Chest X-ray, PA view. Patient: 26 years old, sex M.
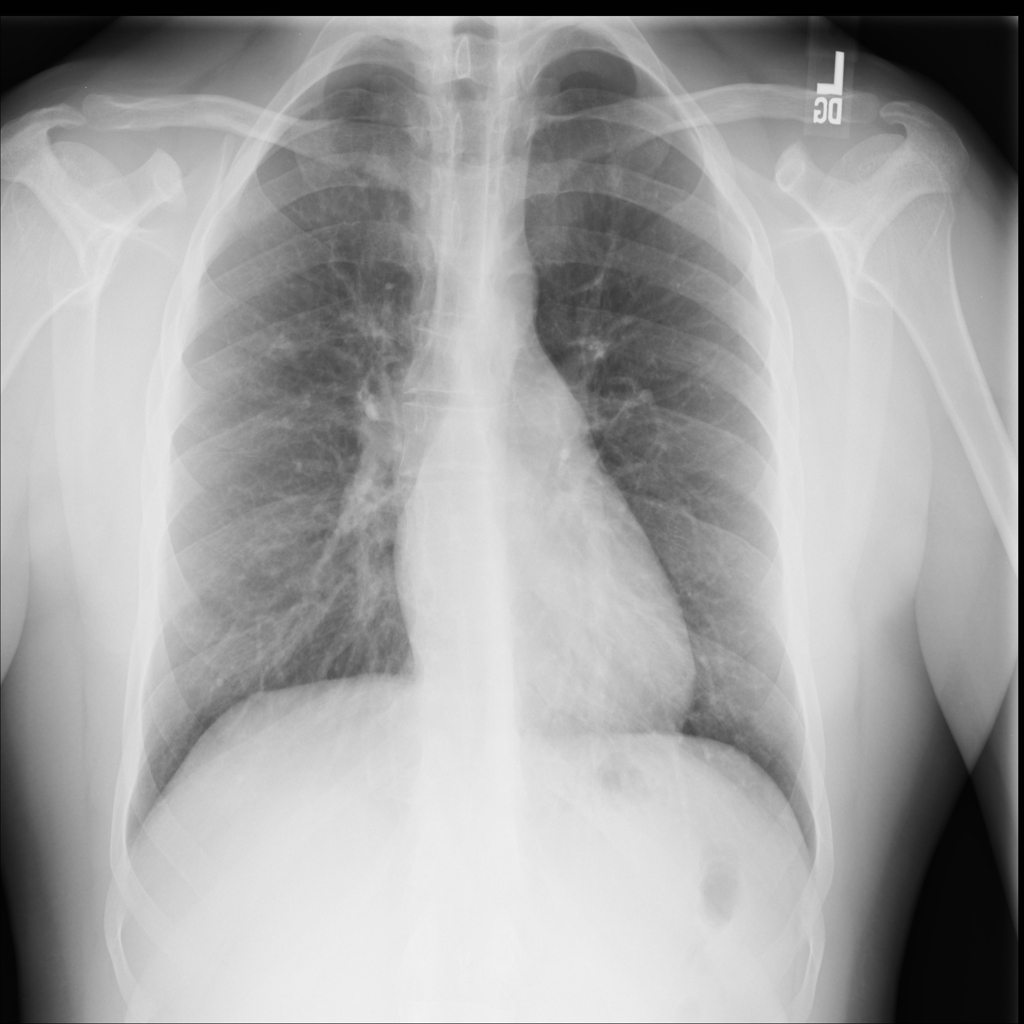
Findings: No Finding